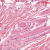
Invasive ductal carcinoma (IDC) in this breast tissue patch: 0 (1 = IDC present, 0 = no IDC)